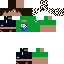
A male human skin with medium skin, wearing brown long hair dressed in a green tshirt and black shorts, featuring a closed mouth.